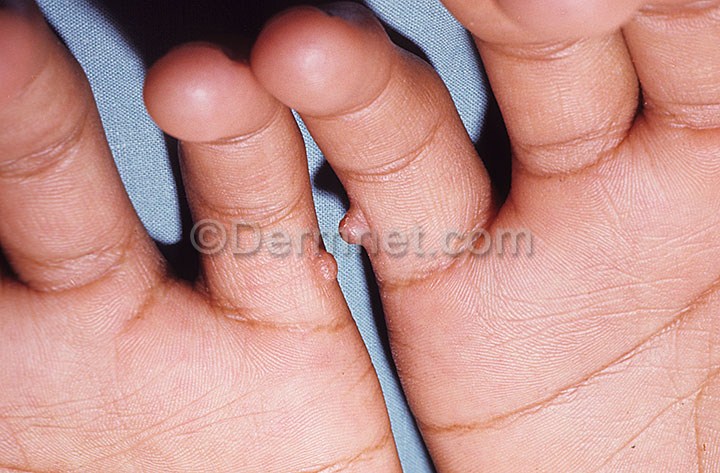
Disease: Seborrheic Keratoses and other Benign Tumors